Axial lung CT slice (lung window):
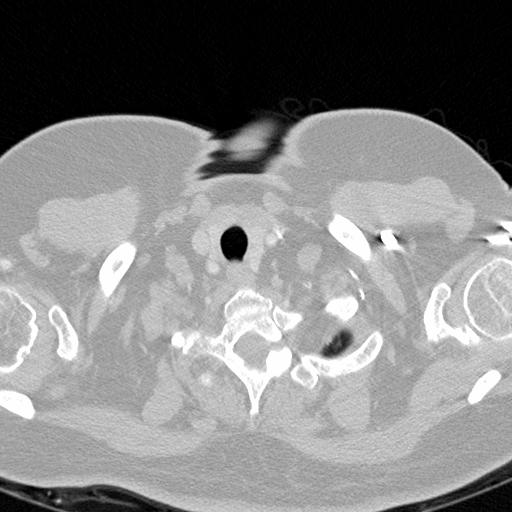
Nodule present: no